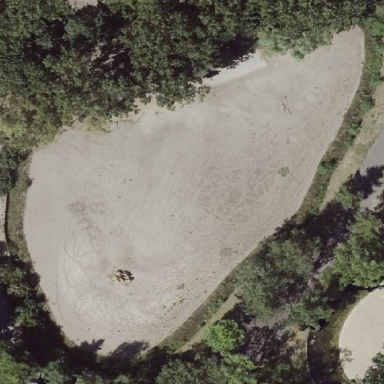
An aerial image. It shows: Fence in sandy area.